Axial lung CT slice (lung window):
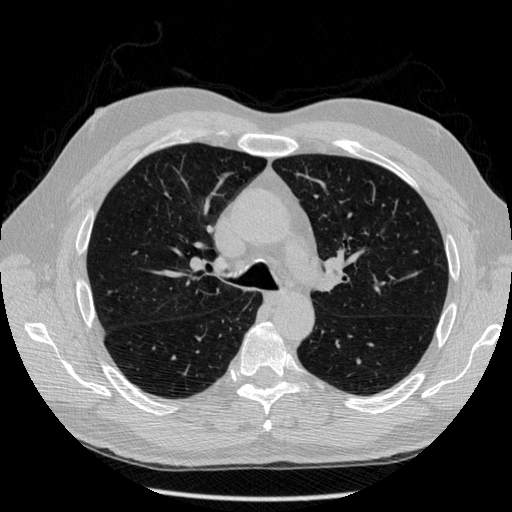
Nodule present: no